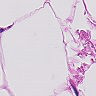
Metastatic tissue present: no